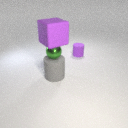
large gray rubber cylinder below small green metal sphere